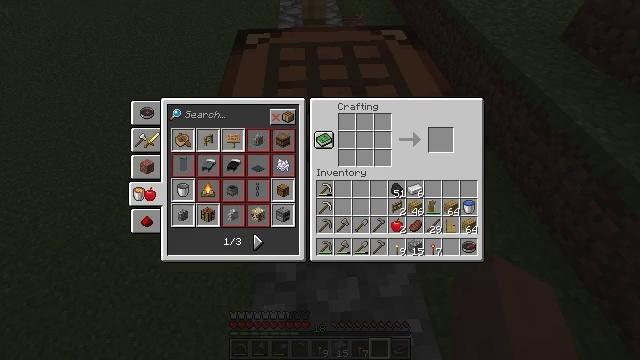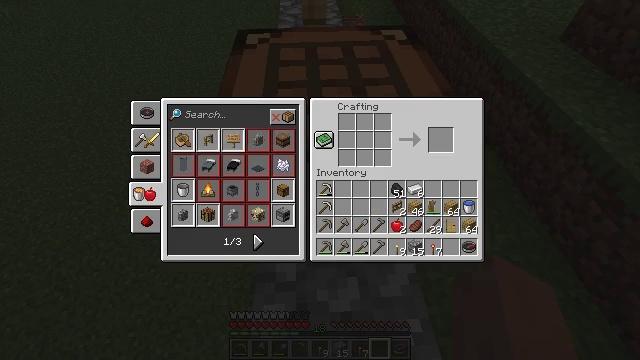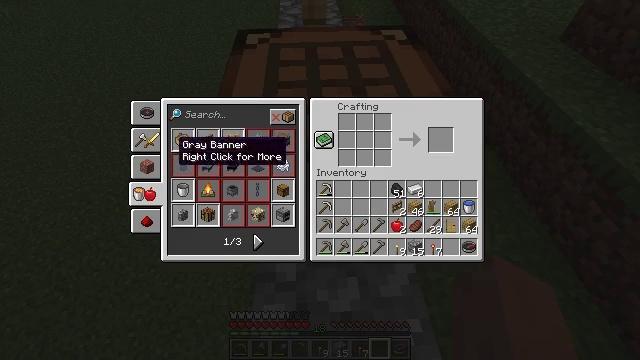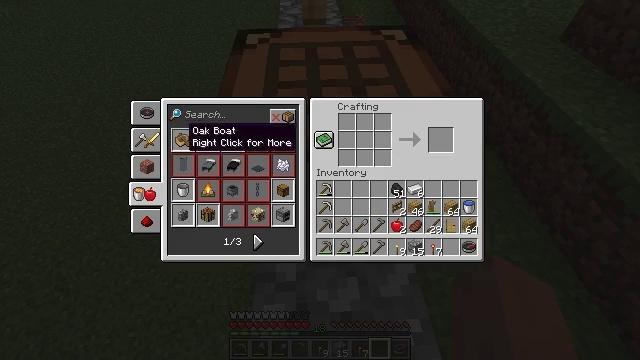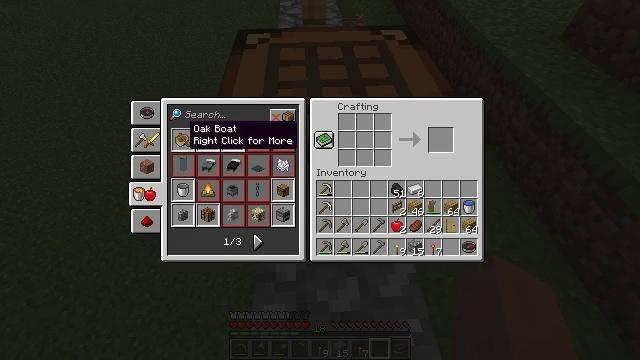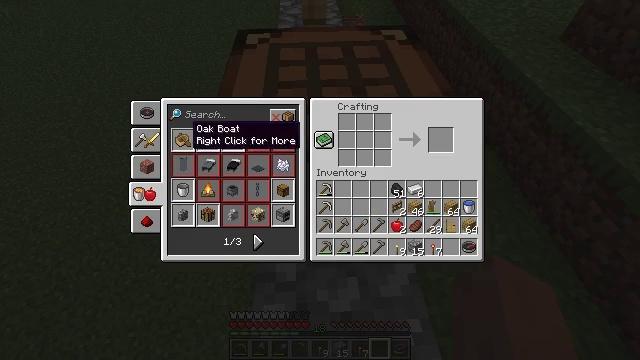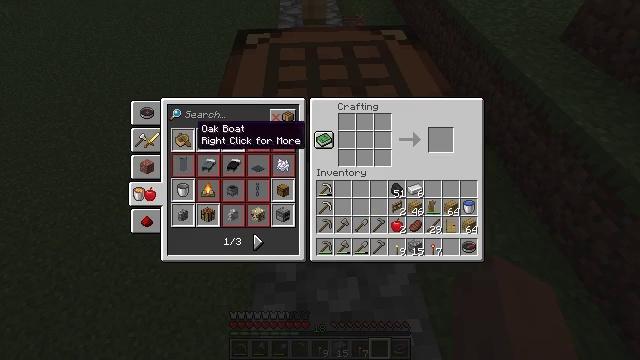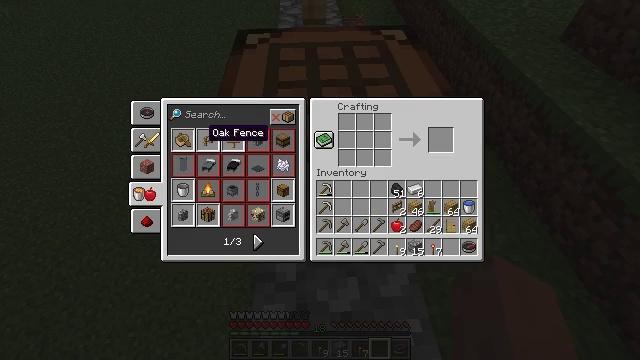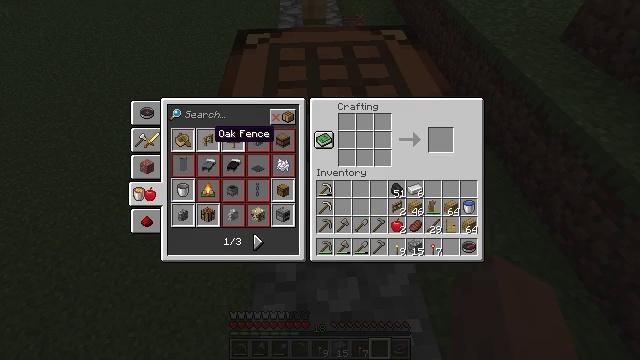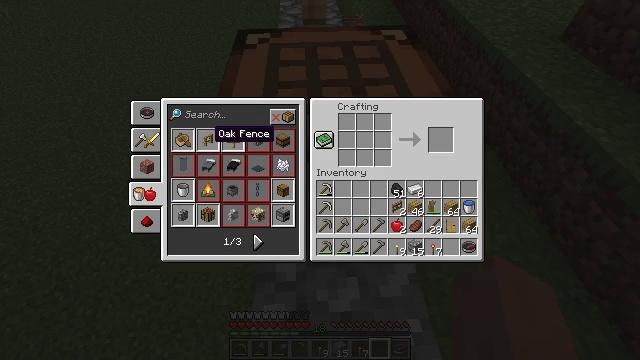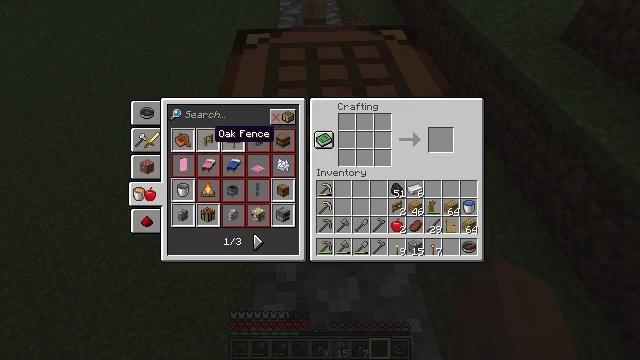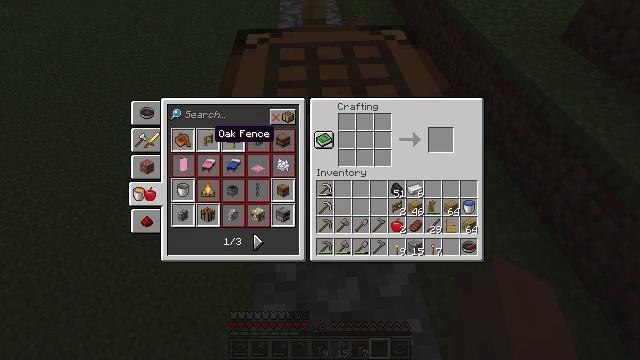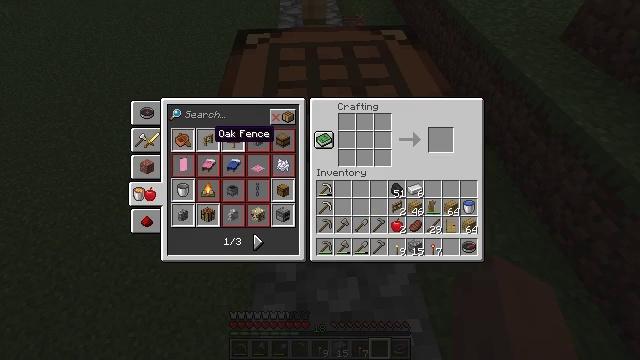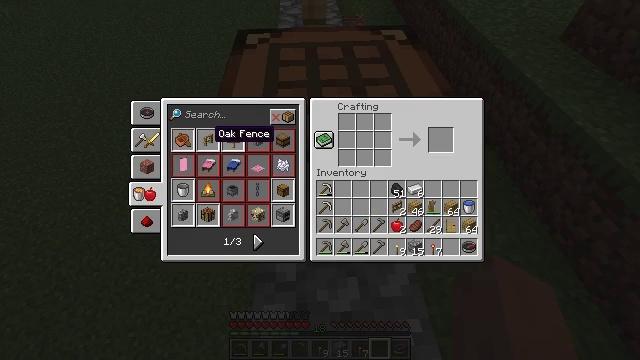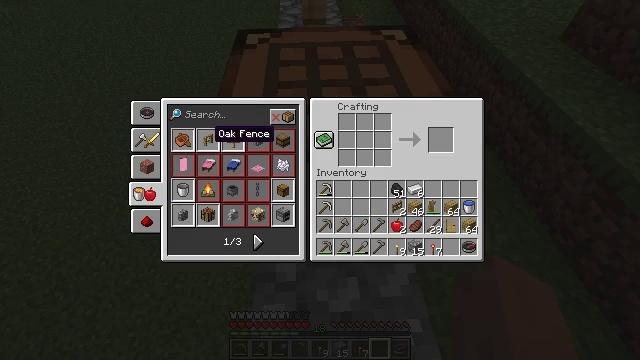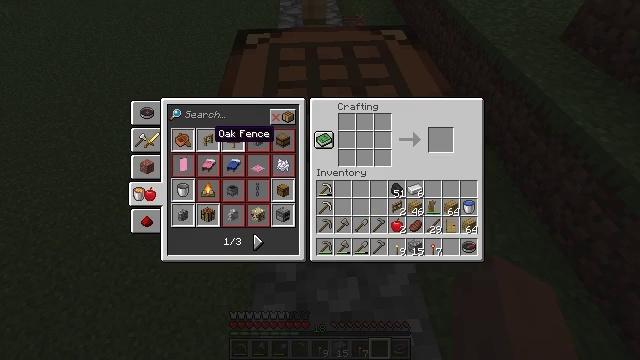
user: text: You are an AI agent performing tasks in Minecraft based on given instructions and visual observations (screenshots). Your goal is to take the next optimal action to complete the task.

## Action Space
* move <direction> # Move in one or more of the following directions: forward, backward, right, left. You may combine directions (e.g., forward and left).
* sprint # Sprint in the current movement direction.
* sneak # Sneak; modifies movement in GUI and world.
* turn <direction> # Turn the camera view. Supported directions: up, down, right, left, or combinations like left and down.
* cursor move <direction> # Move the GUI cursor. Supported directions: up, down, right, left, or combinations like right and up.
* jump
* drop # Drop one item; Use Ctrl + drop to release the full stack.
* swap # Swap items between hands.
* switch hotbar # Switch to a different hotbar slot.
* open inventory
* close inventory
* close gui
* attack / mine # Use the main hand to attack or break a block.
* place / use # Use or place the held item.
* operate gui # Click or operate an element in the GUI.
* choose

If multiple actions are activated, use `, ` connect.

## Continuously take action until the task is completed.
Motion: motion action
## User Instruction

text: Use oak materials and sticks to make an oak fence.
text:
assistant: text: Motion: cursor move right and up
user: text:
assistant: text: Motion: cursor move right and up
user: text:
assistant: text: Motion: cursor move right and up
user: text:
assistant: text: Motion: no_op
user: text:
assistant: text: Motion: no_op
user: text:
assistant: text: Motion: no_op
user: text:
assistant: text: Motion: cursor move right
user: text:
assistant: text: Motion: no_op
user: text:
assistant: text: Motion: no_op
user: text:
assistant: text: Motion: no_op
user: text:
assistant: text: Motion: operate gui
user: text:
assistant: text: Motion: operate gui
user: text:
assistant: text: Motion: no_op
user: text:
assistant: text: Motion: operate gui
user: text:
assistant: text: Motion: operate gui
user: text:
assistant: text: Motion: operate gui
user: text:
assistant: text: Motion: no_op
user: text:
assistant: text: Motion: operate gui
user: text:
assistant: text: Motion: operate gui
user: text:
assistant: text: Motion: no_op
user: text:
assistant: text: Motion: operate gui
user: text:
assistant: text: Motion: operate gui
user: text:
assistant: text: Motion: operate gui
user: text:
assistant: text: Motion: operate gui
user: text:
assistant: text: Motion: operate gui
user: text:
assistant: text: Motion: operate gui
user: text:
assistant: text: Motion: operate gui
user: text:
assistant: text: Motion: operate gui
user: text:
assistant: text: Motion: operate gui
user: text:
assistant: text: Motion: no_op